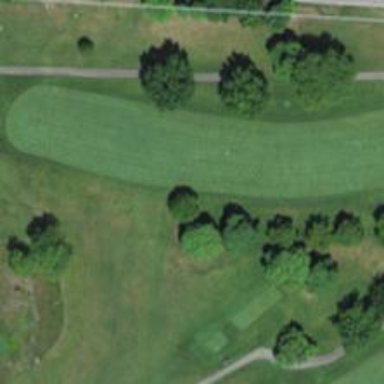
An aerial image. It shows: Golf hole.